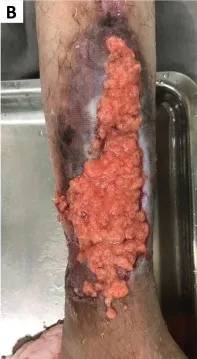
Sequence of the wound healing during treatment FG + NPWT. B. FG + NPWT.
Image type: medical_photograph (skin_photograph)